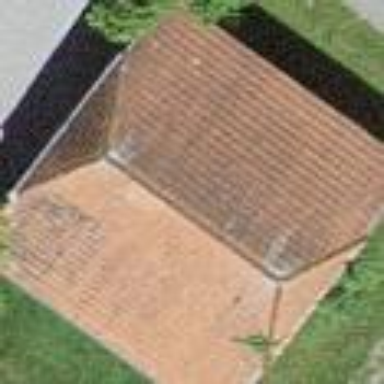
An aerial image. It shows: Rural barn.